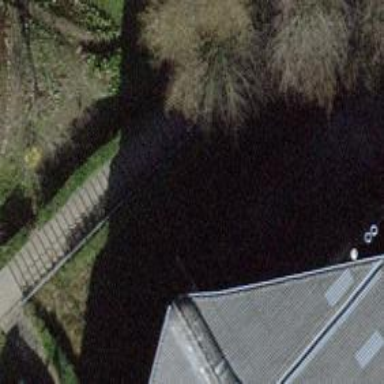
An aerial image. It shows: Concrete steps with ramp.